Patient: sex M, age 57
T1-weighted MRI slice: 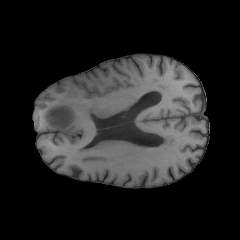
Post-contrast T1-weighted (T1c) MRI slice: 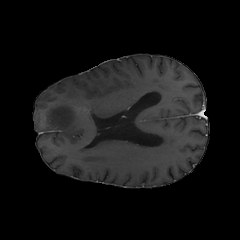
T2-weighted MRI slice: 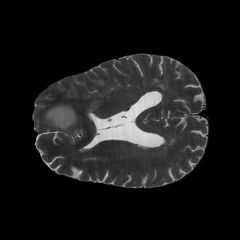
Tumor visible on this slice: yes
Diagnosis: Glioblastoma, IDH-wildtype
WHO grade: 4